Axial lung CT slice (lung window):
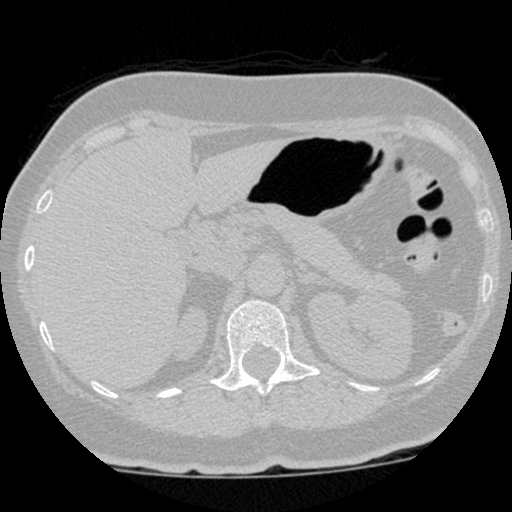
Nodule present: no